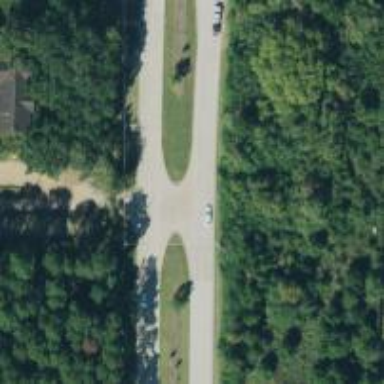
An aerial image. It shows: Secondary link road.